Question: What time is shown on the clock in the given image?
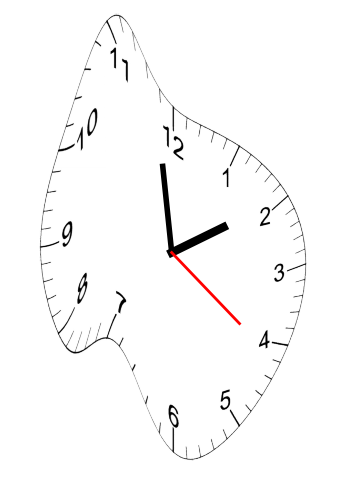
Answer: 01:58:21